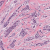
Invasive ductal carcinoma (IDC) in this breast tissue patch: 1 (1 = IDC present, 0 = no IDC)